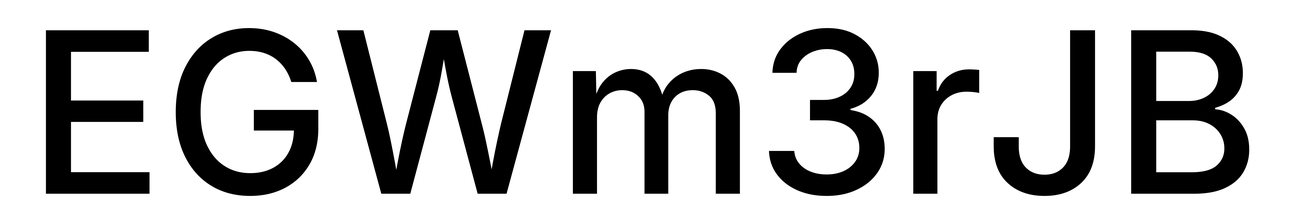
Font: Inter_Medium